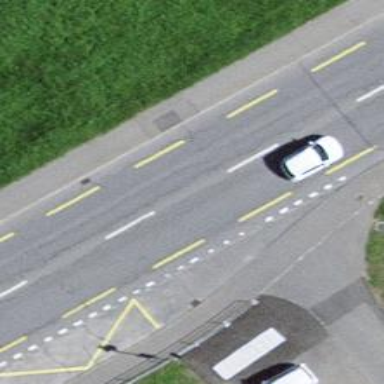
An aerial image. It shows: Primary highway with asphalt surface and designated cycle lane.